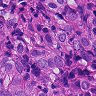
Metastatic tissue present: yes